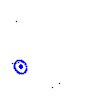
Particle: electron